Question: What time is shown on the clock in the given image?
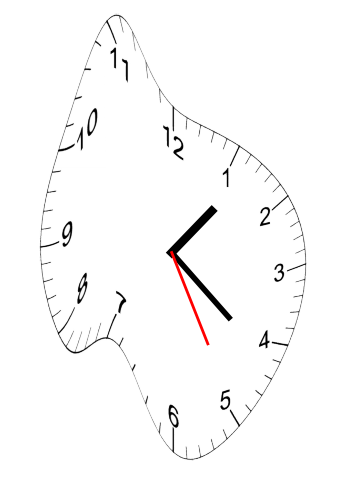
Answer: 01:21:25